Question: I am trying to create a layout where I have two panels with borders around them. I would like the rectangular borders to be of equal size. I would also like the JTextField in the bottom panel to be of that smaller width.
The problem is that, whenever I fill the bottom panel horizontally (using GridBagConstraints.HORIZONTAL), the checkbox and label inside that panel become misaligned with the checkbox and label in the panel above it.
I was hoping an experienced developer could offer insight into how I could make the two JPanels and their rectangular borders equal in size with one another, while also having their checkboxes and labels aligned.
Here is what it looks like now:

Here is code to reproduce the problem:
'''
import java.awt.EventQueue;
import java.awt.GridBagConstraints;
import java.awt.GridBagLayout;
import java.awt.Insets;
import javax.swing.BorderFactory;
import javax.swing.JCheckBox;
import javax.swing.JDialog;
import javax.swing.JFrame;
import javax.swing.JLabel;
import javax.swing.JPanel;
import javax.swing.JTextField;
import javax.swing.border.Border;
public class Example
{
public static void main(String[] args)
{
EventQueue.invokeLater(new Runnable() {
public void run() {
try
{
MyFrame frame = new MyFrame();
}
catch (Exception e)
{
e.printStackTrace();
}
}
});
}
}
class MyFrame
{
private JFrame frame;
private MyDialog dialog;
public MyFrame()
{
frame = new JFrame();
frame.setSize(300, 300);
frame.setLocationRelativeTo(null);
frame.setDefaultCloseOperation(JFrame.EXIT_ON_CLOSE);
frame.setVisible(true);
dialog = new MyDialog(frame);
}
}
class MyDialog
{
private JDialog dialog;
private JPanel mainPanel,
panel1,
inputPanel1,
panel2,
inputPanel2;
private JLabel titleLabel,
label1,
label2;
private JCheckBox checkBox1,
checkBox2;
private JTextField textField1,
textField2;
public MyDialog(JFrame frame)
{
dialog = new JDialog(frame, true);
buildPanel();
dialog.add(mainPanel);
dialog.pack();
dialog.setLocationRelativeTo(frame);
dialog.setVisible(true);
}
private void buildPanel()
{
mainPanel = new JPanel(new GridBagLayout());
titleLabel = new JLabel("Title");
checkBox1 = new JCheckBox("checkBox1");
label1 = new JLabel("label1:");
textField1 = new JTextField(15);
inputPanel1 = new JPanel(new GridBagLayout());
inputPanel1.setBorder(BorderFactory.createEmptyBorder(0, 17, 0, 0)); // indent the label and textfield
inputPanel1.add(label1, getConstraints(0, 0, 1, 1, GridBagConstraints.WEST, GridBagConstraints.NONE));
inputPanel1.add(textField1, getConstraints(1, 0, 1, 1, GridBagConstraints.WEST, GridBagConstraints.NONE));
panel1 = new JPanel(new GridBagLayout());
Border border1 = BorderFactory.createEtchedBorder();
panel1.setBorder(border1);
panel1.add(checkBox1, getConstraints(0, 0, 1, 1, GridBagConstraints.WEST, GridBagConstraints.NONE));
panel1.add(inputPanel1, getConstraints(0, 1, 1, 1, GridBagConstraints.WEST, GridBagConstraints.NONE));
checkBox2 = new JCheckBox("checkBox2");
label2 = new JLabel("label2:");
textField2 = new JTextField(8);
inputPanel2 = new JPanel(new GridBagLayout());
inputPanel2.setBorder(BorderFactory.createEmptyBorder(0, 17, 0, 0)); // indent the label and textfield
inputPanel2.add(label2, getConstraints(0, 0, 1, 1, GridBagConstraints.WEST, GridBagConstraints.NONE));
inputPanel2.add(textField2, getConstraints(1, 0, 1, 1, GridBagConstraints.WEST, GridBagConstraints.NONE));
panel2 = new JPanel(new GridBagLayout());
Border border2 = BorderFactory.createEtchedBorder();
panel2.setBorder(border2);
panel2.add(checkBox2, getConstraints(0, 0, 1, 1, GridBagConstraints.WEST, GridBagConstraints.NONE));
panel2.add(inputPanel2, getConstraints(0, 1, 1, 1, GridBagConstraints.WEST, GridBagConstraints.NONE));
mainPanel.add(titleLabel, getConstraints(0, 0, 2, 1, GridBagConstraints.CENTER, GridBagConstraints.NONE));
mainPanel.add(panel1, getConstraints(0, 1, 2, 1, GridBagConstraints.WEST, GridBagConstraints.NONE));
mainPanel.add(panel2, getConstraints(0, 2, 2, 1, GridBagConstraints.WEST, GridBagConstraints.NONE));
// When I fill panel2 horizontally, the checkbox becomes misaligned with the above checkbox:
//mainPanel.add(panel2, getConstraints(0, 2, 2, 1, GridBagConstraints.WEST, GridBagConstraints.HORIZONTAL));
}
private GridBagConstraints getConstraints(int gridx, int gridy, int gridwidth, int gridheight, int anchor, int fill)
{
GridBagConstraints gbc = new GridBagConstraints();
gbc.insets = new Insets(5, 5, 5, 5);
gbc.ipadx = 0;
gbc.ipady = 0;
gbc.gridx = gridx;
gbc.gridy = gridy;
gbc.gridwidth = gridwidth;
gbc.gridheight = gridheight;
gbc.anchor = anchor;
gbc.fill = fill;
return gbc;
}
}
'''
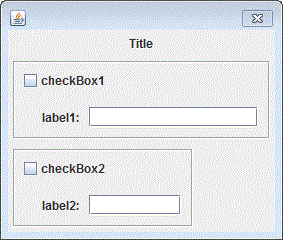
Answer:
What I did was
- Make your 'inputPanelX' have 'FlowLayout' with 'FlowLayout.LEADING' instead of using 'GirdBagLayout' for them.'''
inputPanel1 = new JPanel(new FlowLayout(FlowLayout.LEADING));
'''
- And the scond one I just made the same 'Dimension' as the first one'''
inputPanel2 = new JPanel(new FlowLayout(FlowLayout.LEADING)){
Dimension dim = new Dimension(inputPanel1.getPreferredSize());
public Dimension getPreferredSize(){
return new Dimension(dim);
}
};
'''
That's all I changed. See full code below
'''
import java.awt.Dimension;
import java.awt.EventQueue;
import java.awt.FlowLayout;
import java.awt.GridBagConstraints;
import java.awt.GridBagLayout;
import java.awt.Insets;
import javax.swing.BorderFactory;
import javax.swing.JCheckBox;
import javax.swing.JDialog;
import javax.swing.JFrame;
import javax.swing.JLabel;
import javax.swing.JPanel;
import javax.swing.JTextField;
import javax.swing.border.Border;
public class Example
{
public static void main(String[] args)
{
EventQueue.invokeLater(new Runnable() {
public void run() {
try
{
MyFrame frame = new MyFrame();
}
catch (Exception e)
{
e.printStackTrace();
}
}
});
}
}
class MyFrame
{
private JFrame frame;
private MyDialog dialog;
public MyFrame()
{
frame = new JFrame();
frame.setSize(300, 300);
frame.setLocationRelativeTo(null);
frame.setDefaultCloseOperation(JFrame.EXIT_ON_CLOSE);
frame.setVisible(true);
dialog = new MyDialog(frame);
}
}
class MyDialog
{
private JDialog dialog;
private JPanel mainPanel,
panel1,
inputPanel1,
panel2,
inputPanel2;
private JLabel titleLabel,
label1,
label2;
private JCheckBox checkBox1,
checkBox2;
private JTextField textField1,
textField2;
public MyDialog(JFrame frame)
{
dialog = new JDialog(frame, true);
buildPanel();
dialog.add(mainPanel);
dialog.pack();
dialog.setLocationRelativeTo(frame);
dialog.setVisible(true);
}
private void buildPanel()
{
mainPanel = new JPanel(new GridBagLayout());
titleLabel = new JLabel("Title");
checkBox1 = new JCheckBox("checkBox1");
label1 = new JLabel("label1:");
textField1 = new JTextField(15);
inputPanel1 = new JPanel(new FlowLayout(FlowLayout.LEADING));
inputPanel1.setBorder(BorderFactory.createEmptyBorder(0, 17, 0, 0)); // indent the label and textfield
inputPanel1.add(label1);
inputPanel1.add(textField1);
panel1 = new JPanel(new GridBagLayout());
Border border1 = BorderFactory.createEtchedBorder();
panel1.setBorder(border1);
panel1.add(checkBox1, getConstraints(0, 0, 1, 1, GridBagConstraints.WEST, GridBagConstraints.NONE));
panel1.add(inputPanel1, getConstraints(0, 1, 1, 1, GridBagConstraints.WEST, GridBagConstraints.NONE));
checkBox2 = new JCheckBox("checkBox2");
label2 = new JLabel("label2:");
textField2 = new JTextField(8);
inputPanel2 = new JPanel(new FlowLayout(FlowLayout.LEADING)){
Dimension dim = new Dimension(inputPanel1.getPreferredSize());
public Dimension getPreferredSize(){
return new Dimension(dim);
}
};
inputPanel2.setBorder(BorderFactory.createEmptyBorder(0, 17, 0, 0)); // indent the label and textfield
inputPanel2.add(label2, getConstraints(0, 0, 1, 1, GridBagConstraints.WEST, GridBagConstraints.NONE));
inputPanel2.add(textField2, getConstraints(1, 0, 1, 1, GridBagConstraints.WEST, GridBagConstraints.NONE));
panel2 = new JPanel(new GridBagLayout());
Border border2 = BorderFactory.createEtchedBorder();
panel2.setBorder(border2);
panel2.add(checkBox2, getConstraints(0, 0, 1, 1, GridBagConstraints.WEST, GridBagConstraints.NONE));
panel2.add(inputPanel2, getConstraints(0, 1, 1, 1, GridBagConstraints.WEST, GridBagConstraints.NONE));
mainPanel.add(titleLabel, getConstraints(0, 0, 2, 1, GridBagConstraints.CENTER, GridBagConstraints.NONE));
mainPanel.add(panel1, getConstraints(0, 1, 2, 1, GridBagConstraints.WEST, GridBagConstraints.NONE));
mainPanel.add(panel2, getConstraints(0, 2, 2, 1, GridBagConstraints.WEST, GridBagConstraints.NONE));
// When I fill panel2 horizontally, the checkbox becomes misaligned with the above checkbox:
//mainPanel.add(panel2, getConstraints(0, 2, 2, 1, GridBagConstraints.WEST, GridBagConstraints.HORIZONTAL));
}
private GridBagConstraints getConstraints(int gridx, int gridy, int gridwidth, int gridheight, int anchor, int fill)
{
GridBagConstraints gbc = new GridBagConstraints();
gbc.insets = new Insets(5, 5, 5, 5);
gbc.ipadx = 0;
gbc.ipady = 0;
gbc.gridx = gridx;
gbc.gridy = gridy;
gbc.gridwidth = gridwidth;
gbc.gridheight = gridheight;
gbc.anchor = anchor;
gbc.fill = fill;
return gbc;
}
}
'''